Interaction volume radius: 5 \u00c5
Interaction volume height: 10 \u00c5
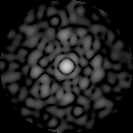
Disorder parameter: 0.7907